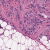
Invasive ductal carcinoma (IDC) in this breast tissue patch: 1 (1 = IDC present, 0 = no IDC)